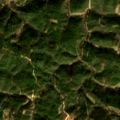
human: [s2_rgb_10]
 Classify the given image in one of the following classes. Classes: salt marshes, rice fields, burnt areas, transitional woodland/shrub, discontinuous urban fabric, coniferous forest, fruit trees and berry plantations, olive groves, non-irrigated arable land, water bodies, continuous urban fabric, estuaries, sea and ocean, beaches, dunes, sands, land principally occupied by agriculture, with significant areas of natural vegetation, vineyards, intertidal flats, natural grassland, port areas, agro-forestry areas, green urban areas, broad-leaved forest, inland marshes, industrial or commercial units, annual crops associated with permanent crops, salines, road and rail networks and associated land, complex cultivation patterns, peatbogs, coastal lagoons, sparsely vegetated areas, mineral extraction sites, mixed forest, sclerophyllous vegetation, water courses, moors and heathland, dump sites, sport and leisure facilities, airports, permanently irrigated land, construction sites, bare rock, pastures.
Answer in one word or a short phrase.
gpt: transitional woodland/shrub